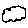
Label: cloud